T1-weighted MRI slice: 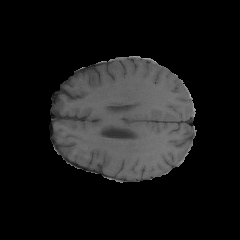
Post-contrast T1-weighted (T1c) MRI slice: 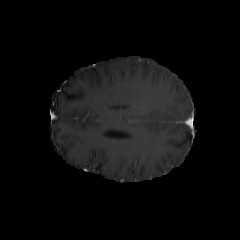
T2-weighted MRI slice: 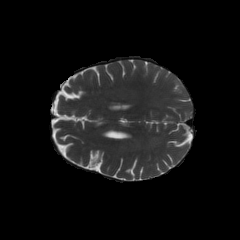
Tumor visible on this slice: no